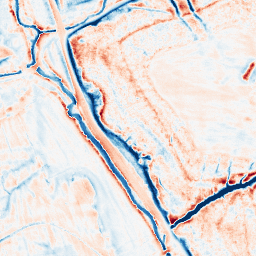
Category: edge_preserving
Decomposition family: anisotropic_diffusion
Decomposition parameters: iterations: 50
kappa: 30
gamma: 0.15
Upsampling method: lanczos
Upsampling parameters: scale: 4
Upsampling scale: 4